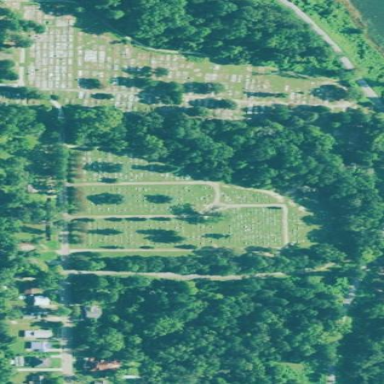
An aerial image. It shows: Cemetery.